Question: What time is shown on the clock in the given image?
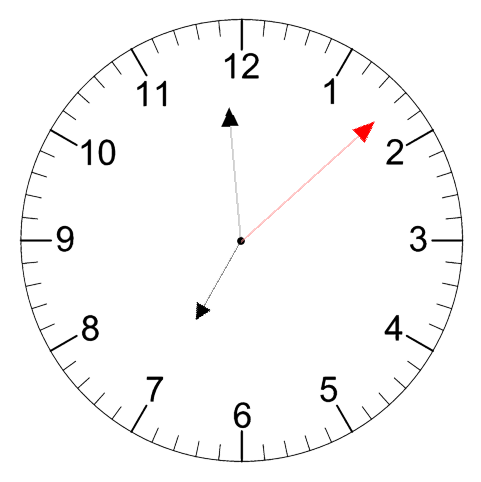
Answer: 06:59:08